Field crop: maize
Growth stage: 1
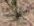
Species: salsola